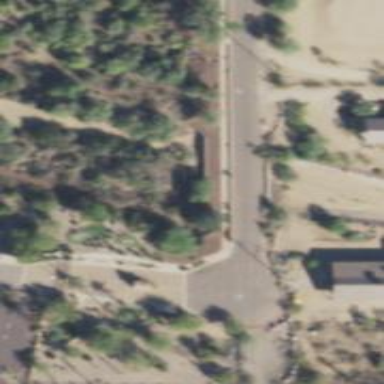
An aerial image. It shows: Smooth asphalt road in residential area.